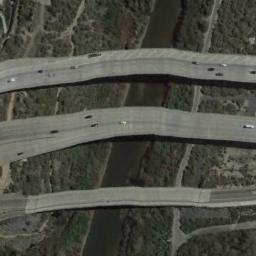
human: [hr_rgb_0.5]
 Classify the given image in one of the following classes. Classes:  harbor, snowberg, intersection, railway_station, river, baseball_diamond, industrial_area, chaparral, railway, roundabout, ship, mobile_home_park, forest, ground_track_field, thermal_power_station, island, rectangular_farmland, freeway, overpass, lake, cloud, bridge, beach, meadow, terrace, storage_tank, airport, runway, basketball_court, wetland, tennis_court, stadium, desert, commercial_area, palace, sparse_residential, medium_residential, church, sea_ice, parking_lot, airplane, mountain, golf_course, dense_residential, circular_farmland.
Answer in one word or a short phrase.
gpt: bridge